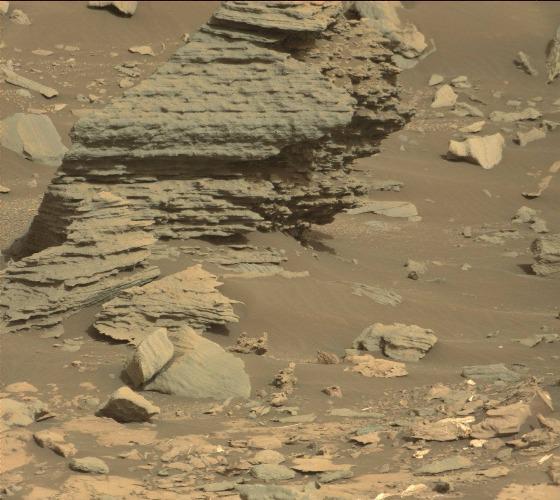
Terrain classes present: Bedrock, Gravel / Sand / Soil, Rock, Shadow